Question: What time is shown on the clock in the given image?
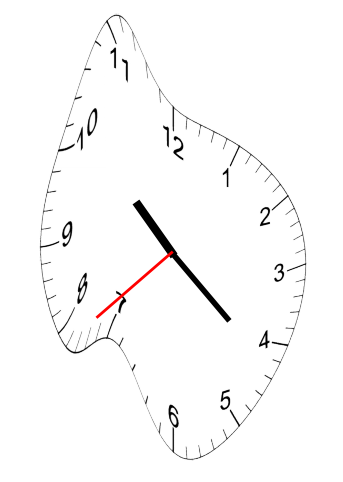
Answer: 10:21:38